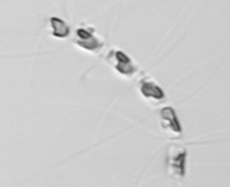
Label: Chaetoceros